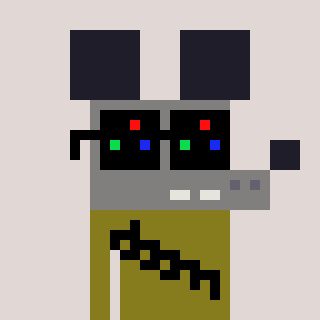
a pixel art character with square black sunglasses, a mouse-shaped head and a gunk-colored body on a warm background